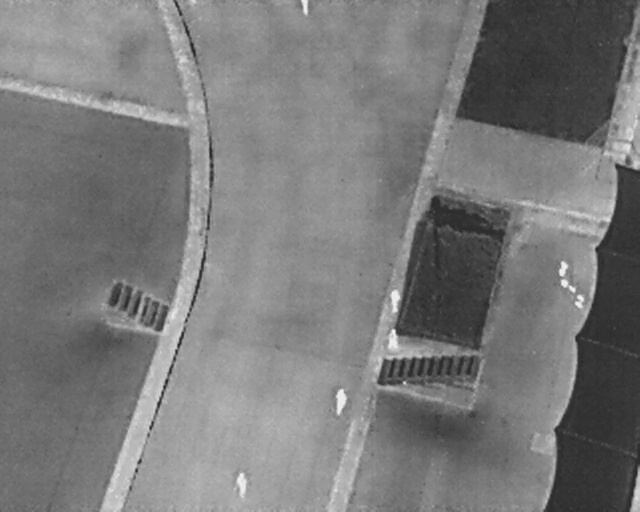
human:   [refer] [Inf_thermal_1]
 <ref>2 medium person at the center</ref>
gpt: <box>[[59, 57, 63, 59, 2], [59, 65, 63, 67, 2]]</box>